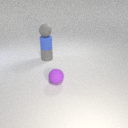
small purple rubber sphere in front of small gray rubber cylinder